Question: What i am trying to do is have a clickable hyperlink in the message displayed by an AlertDialog. My goal is to have an AlertDialog pop up asking if the user will accept or decline the Terms and Conditions similar to the following:

When Clicking on the "Google Play Terms of Service" Hyperlink, I would like to start a new Activity. I have looked on here and I can find how to add a Hyperlink to a website as well as adding hyperlinks for text in a TextView, but i am unable to do this for the AlertDialog. I am looking for either a way to set up the Dialog to have hyperlink text linking to an Activity, or to get the TextView that the message is displayed in (i can manipulate the TextView myself).
I have tried '(TextView) getDialog().findViewById(android.R.id.message)' to get the message TextView but this returns null.
Any help would be much appreciated!
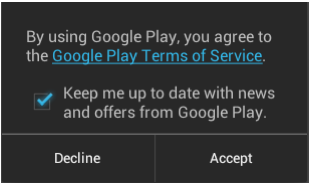
Answer: Use <URL> to display a custom layout containing your hyperlink TextView in the message area.
E.g. Make a hyperlink_layout.xml containing a TextView with id = hyperlink_text
It only has to contain what is shown in the message area of the AlertDialog, you don't need buttons/title etc.
Create the AlertDialog something like this (from an Activity):
'''
LayoutInflater inflater = getLayoutInflater();
View dialogView = inflater.inflate(R.layout.hyperlink_layout, null);
// get the text view from the view:
TextView hyperlinkText = (TextView)dialogView.findViewById(R.id.hyperlink_text);
// format/set it up how you like...
// handle the click on the hyperlink:
hyperlinkText.setOnClickListener(new View.OnClickListener() {
public void onClick(View v) {
// handle the click, launch the new Activity etc
}
});
// create the alert dialog
new AlertDialog.Builder(this)
.setView(dialogView)
.setPositiveButton(android.R.string.yes, new DialogInterface.OnClickListener() {
public void onClick(DialogInterface dialog, int which) {
// handle OK
}
})
.setNegativeButton(android.R.string.no, new DialogInterface.OnClickListener() {
public void onClick(DialogInterface dialog, int which) {
// handle Cancel
}
})
.show();
'''